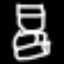
Label: hourglass